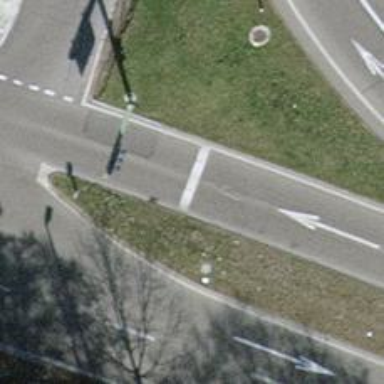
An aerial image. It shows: Road with traffic signals for signaling.